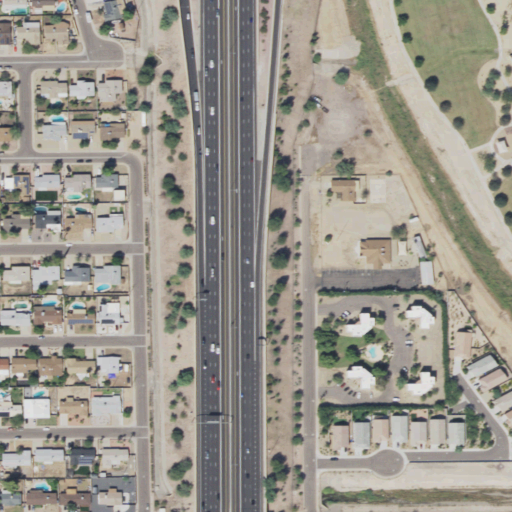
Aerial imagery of valley in Arizona named Paradise Valley containing medium intensity development, shrub, low intensity development, high intensity development, and open development